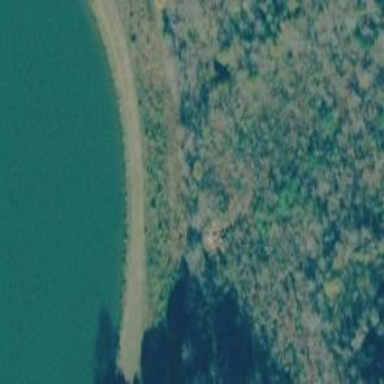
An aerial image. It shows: Reservoir.